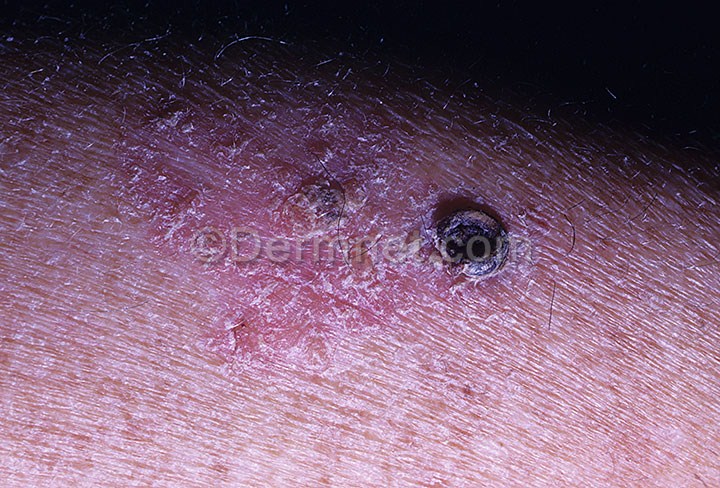
Disease: Actinic Keratosis Basal Cell Carcinoma and other Malignant Lesions